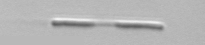
Label: Leptocylindrus